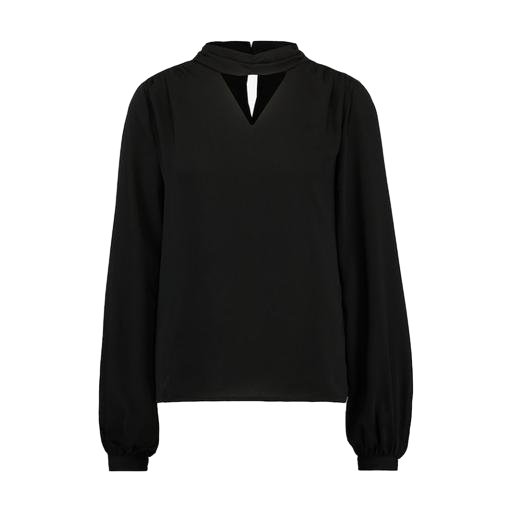
vero moda black high neck blouse, black keyhole neckline blouse, black keyhole blouse, white background